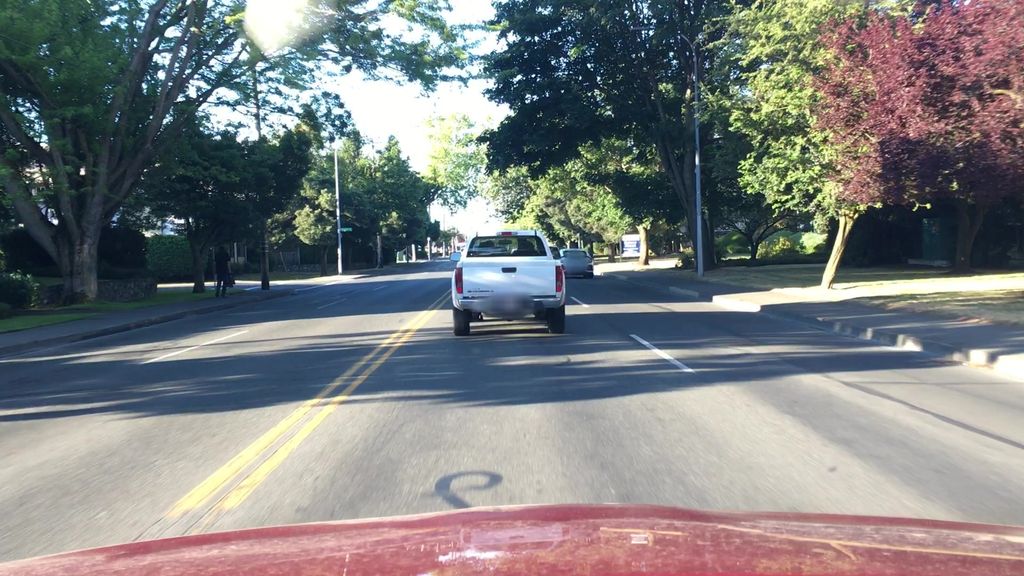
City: victoria